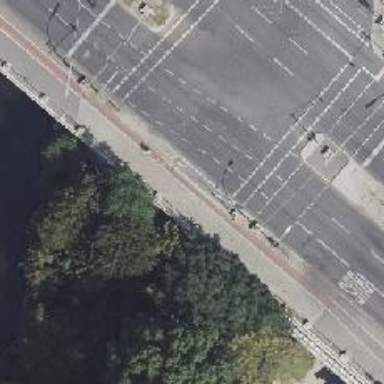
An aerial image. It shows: Cycle track with kerb separating it from the road.